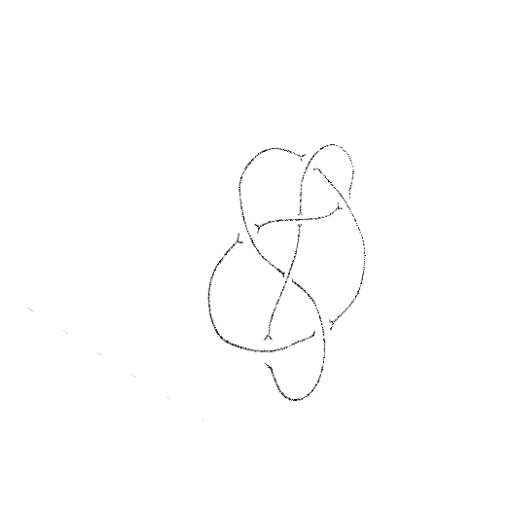
Crossing number: 7